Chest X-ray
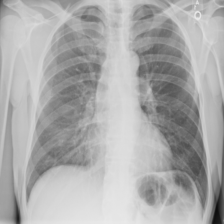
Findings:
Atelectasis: negative
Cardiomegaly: negative
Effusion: negative
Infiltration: negative
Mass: negative
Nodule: negative
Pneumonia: negative
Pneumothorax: negative
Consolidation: negative
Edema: negative
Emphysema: negative
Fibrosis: negative
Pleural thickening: negative
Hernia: negative